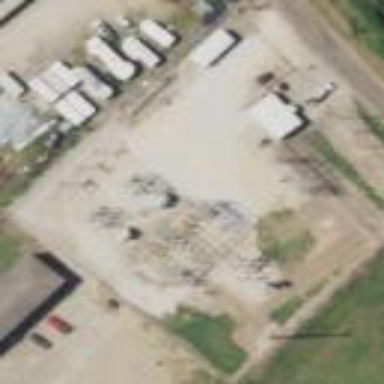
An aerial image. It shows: Outdoor power substation surrounded by fence. The substation operates at the distribution level.